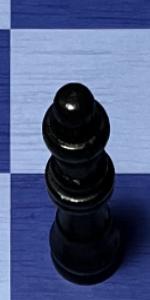
Label: Queen_Black